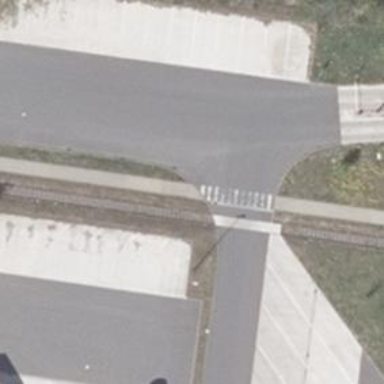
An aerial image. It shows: Railway level crossing.